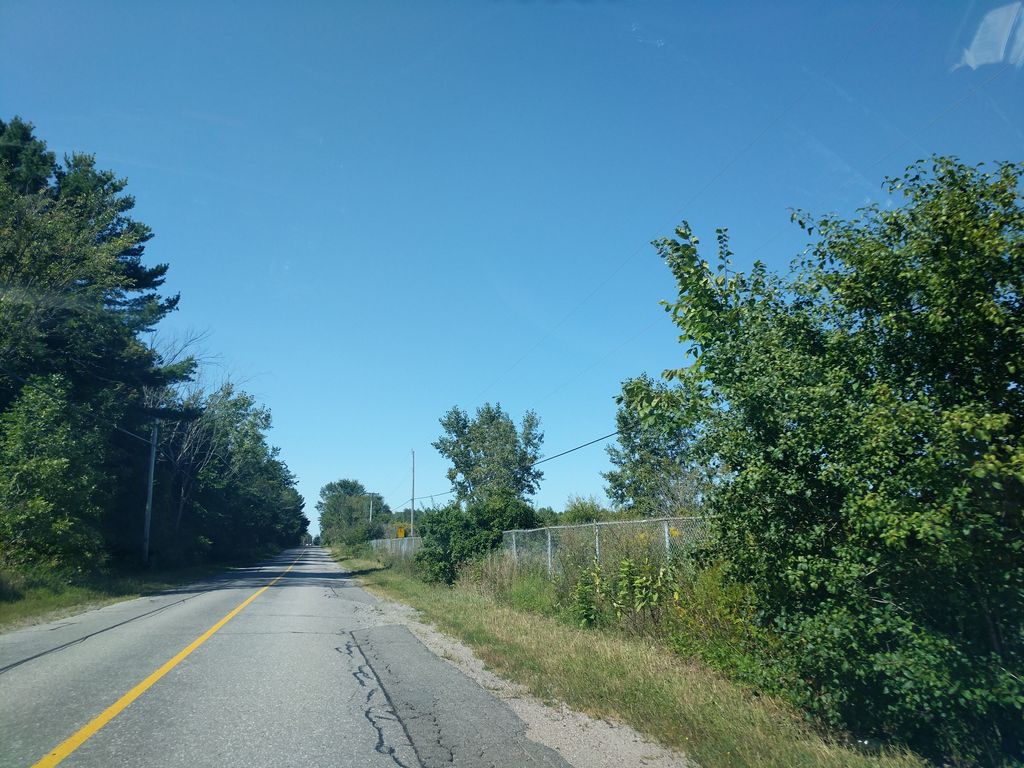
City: ottawa-gatineau